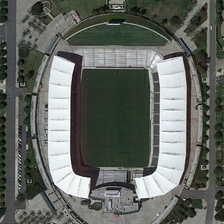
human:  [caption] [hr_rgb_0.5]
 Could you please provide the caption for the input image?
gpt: four roads and some green trees are around a stadium .

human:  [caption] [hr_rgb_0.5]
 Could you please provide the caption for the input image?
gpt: four roads and some green trees are around a stadium .

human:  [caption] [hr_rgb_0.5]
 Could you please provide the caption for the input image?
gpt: this is a magnificent stadium which can contain tens of hundreds of people .

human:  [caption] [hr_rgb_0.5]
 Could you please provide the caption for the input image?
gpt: this is a magnificent stadium which can contain tens of hundreds of people .

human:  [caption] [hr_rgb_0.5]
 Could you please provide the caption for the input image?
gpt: four roads and some green trees are around a stadium .